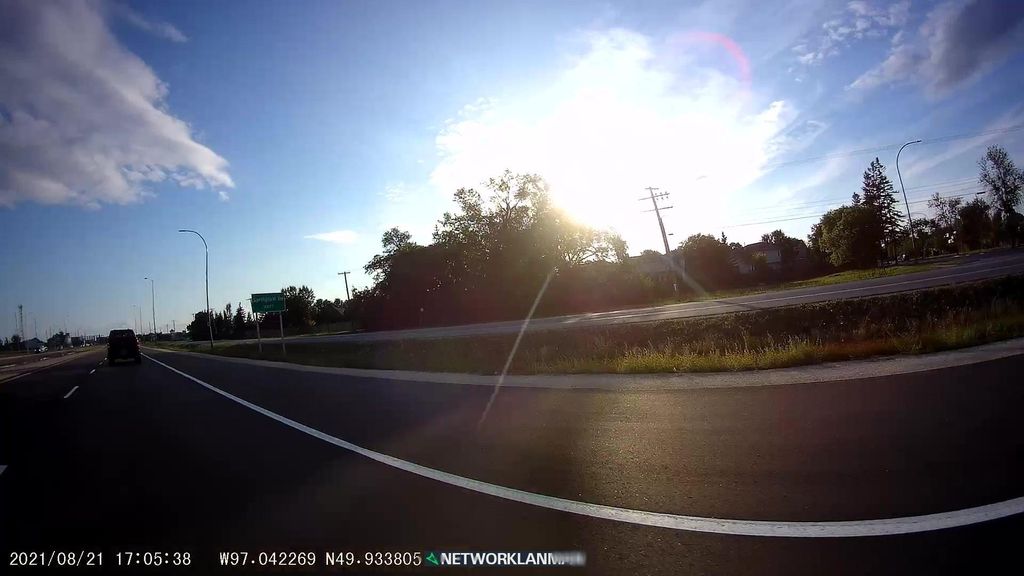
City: winnipeg